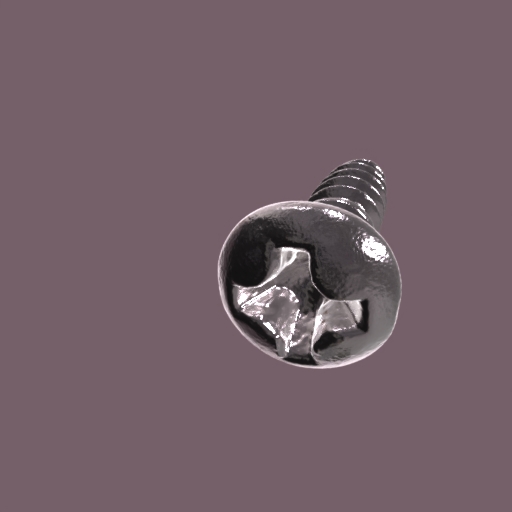
Label: screw